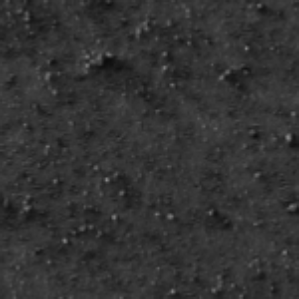
Label: frost